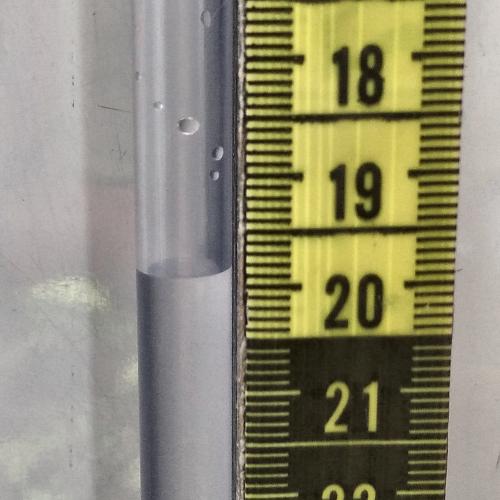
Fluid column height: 19.8 cm